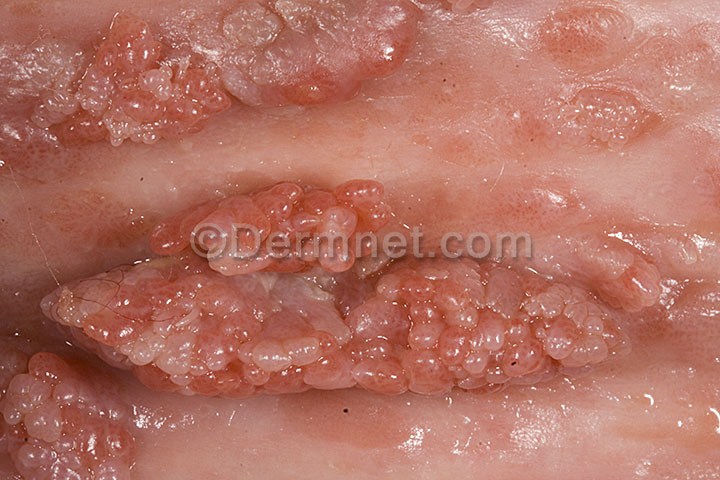
Disease: Herpes HPV and other STDs Photos